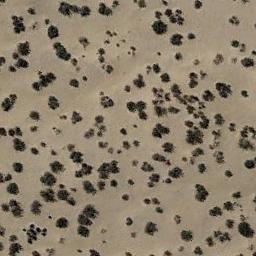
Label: chaparral